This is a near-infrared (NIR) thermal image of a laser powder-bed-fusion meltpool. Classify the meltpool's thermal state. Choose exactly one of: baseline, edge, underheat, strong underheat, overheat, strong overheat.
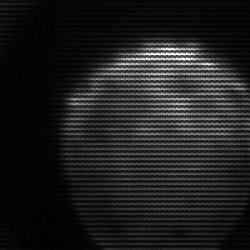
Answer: edge